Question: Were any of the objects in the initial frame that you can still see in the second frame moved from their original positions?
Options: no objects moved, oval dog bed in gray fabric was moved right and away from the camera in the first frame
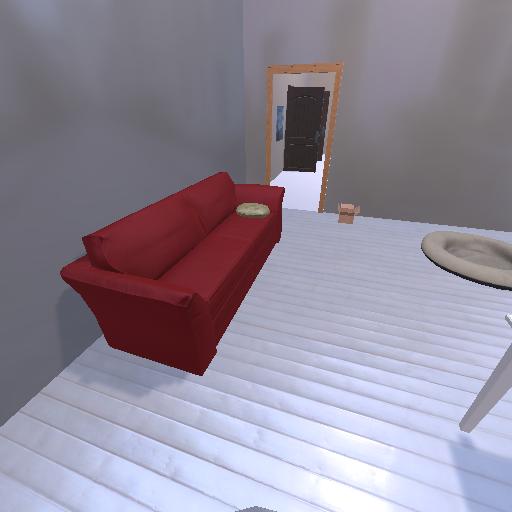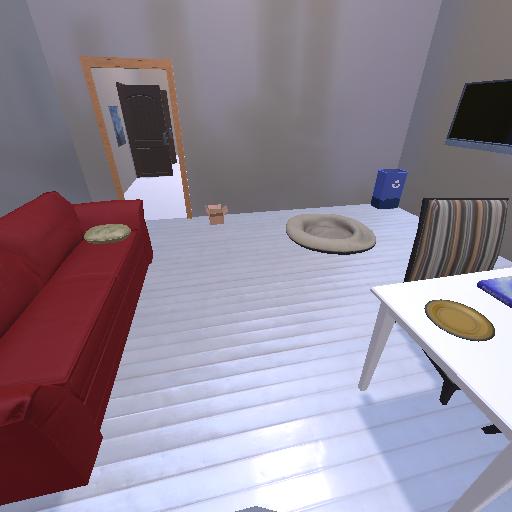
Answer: no objects moved